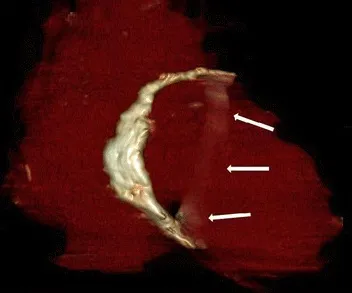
A reconstructed chest CT demonstrating a ring-shaped massive calcification (arrows) along atrioventricular groove. It was causing strangulation of the heart.
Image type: radiology (ct)